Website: macys
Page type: delivery-shipping
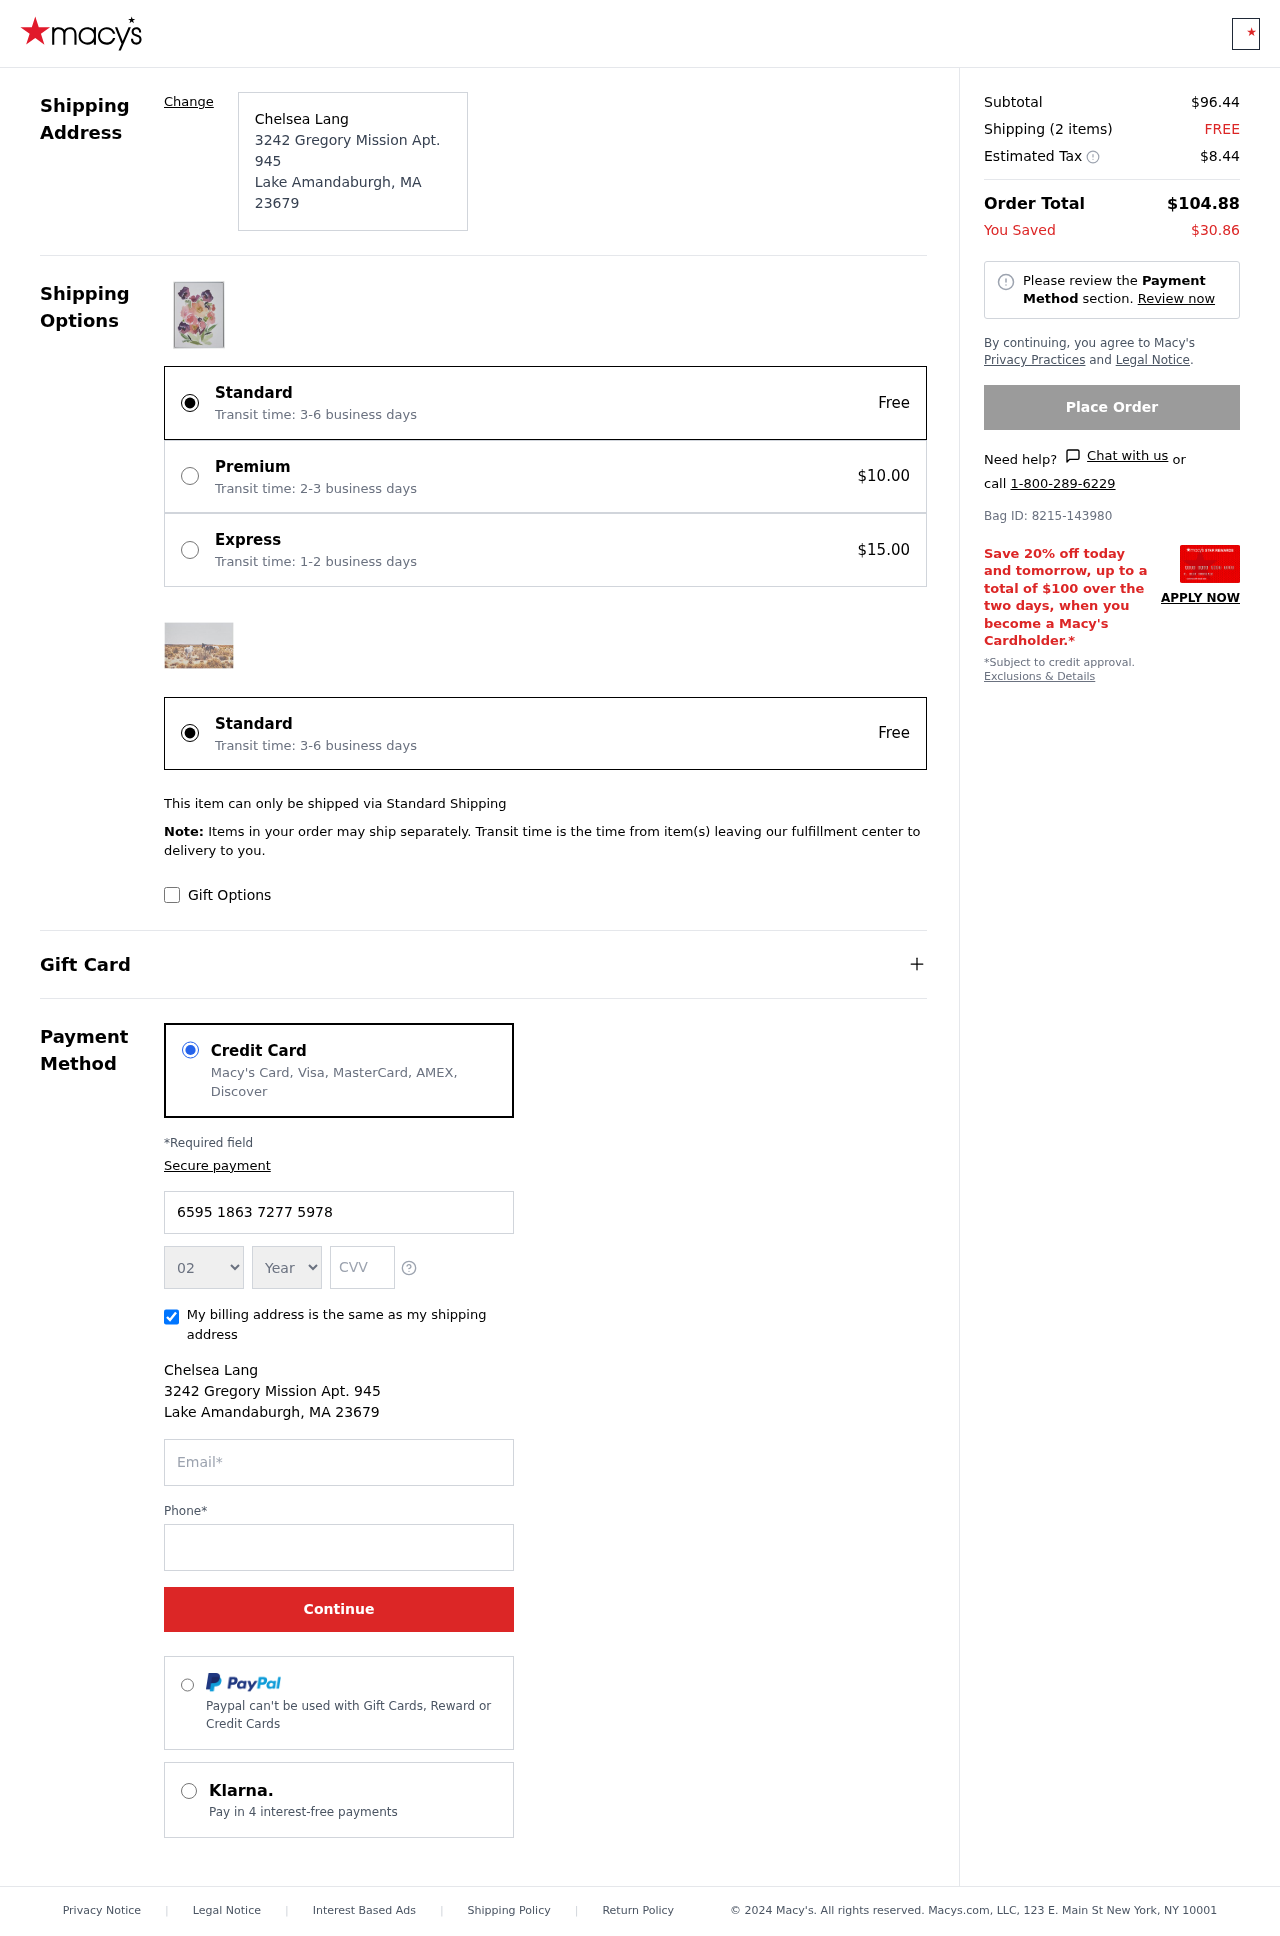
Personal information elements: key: PII_CARD_EXPIRY_MONTH
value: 02
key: PII_CARD_EXPIRY_YEAR
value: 30
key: PII_CITY
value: Lake Amandaburgh
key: PII_CITY_STATE_ZIP
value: Lake Amandaburgh, MA 23679
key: PII_FULLNAME
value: Chelsea Lang
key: PII_POSTCODE
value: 23679
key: PII_STATE_ABBR
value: MA
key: PII_STREET
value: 3242 Gregory Mission Apt. 945
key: PII_CARD_NUMBER
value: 6595 1863 7277 5978
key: PII_CARD_CVV
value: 861
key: PII_EMAIL
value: chelsea.lang@yahoo.com
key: PII_PHONE
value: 8335506708
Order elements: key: ORDER_SUBTOTAL
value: $96.44
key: ORDER_NUM_ITEMS
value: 2
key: ORDER_SHIPPING_COST
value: FREE
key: ORDER_TAX
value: $8.44
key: ORDER_TOTAL
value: $104.88
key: ORDER_SAVINGS
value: $30.86
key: ORDER_BAG_ID
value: Bag ID: 8215-143980